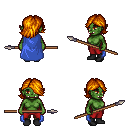
a pixel art fantasy rpg character, female body template, orc, green skin, blue cape, red pants, dark blonde swoop hairstyle, black shoes, spear, four views (front, back, left, right), 2x2 character sprite sheet, small pixel art, hard edges, no anti-aliasing